Question: Can you please tell me How can I get Control back from NSOperationQueue
Following is my real question which I asked earlier:
Hi friends , I made an app which plays the song on clicking on the image of artist.(see image attached). Each artist image is implemented on button and on clicking this button, a function is being called which first downloads and then plays the song. I passed this method(function) in a thread but problem is that every time when I click on the image of artist(button) new threads starts running and then multiple songs gets started playing concurrently. How can I use "NSOperation and NSOperationQueue" so that only one song will run at a time . Please help.

Thanks in advance
Now I am able to play song by adding them in queue but when songs starts playing i m not able to do anything on my Screen until song is finished or I scroll the table.
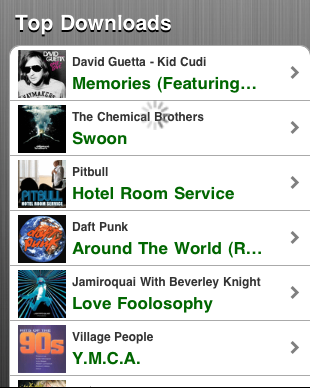
Answer: Have the main thread only queue one message. Have the thread performing the operation (playing a song) send a message back to the main thread indicating when it is done. Don't queue any new operations in the main thread until the main thread receives this message back (statefulness).
Your main thread will get control back if the message is sent back to it with the perform selector on main thread method.